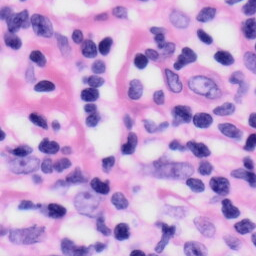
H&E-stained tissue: Skin